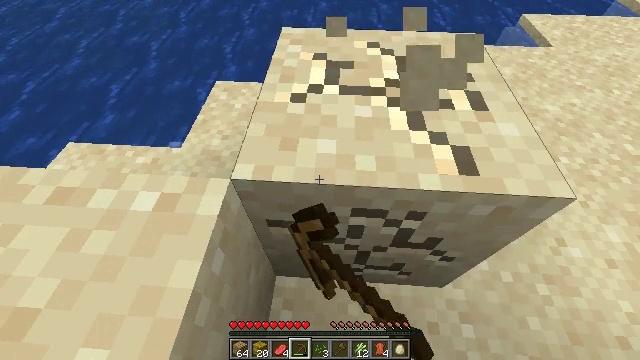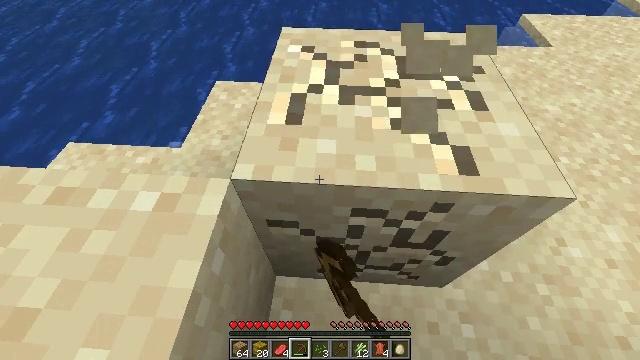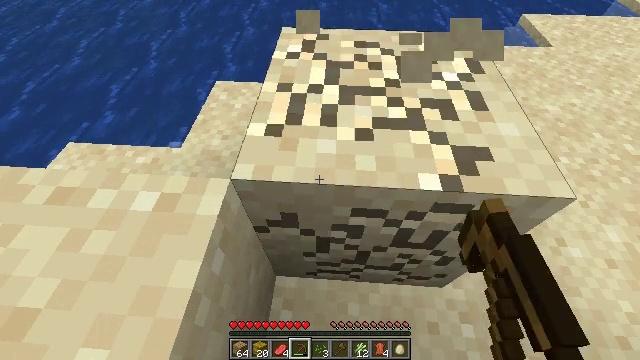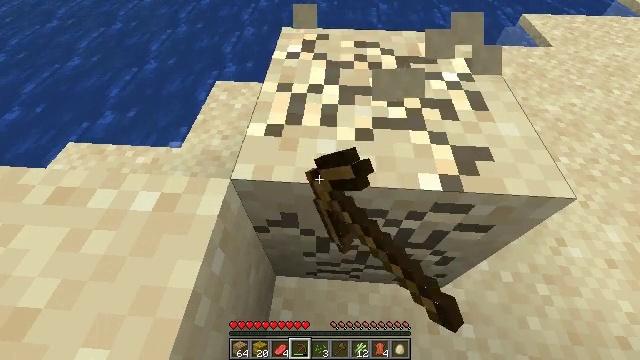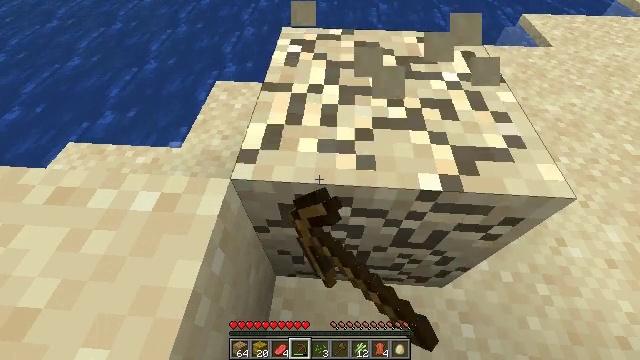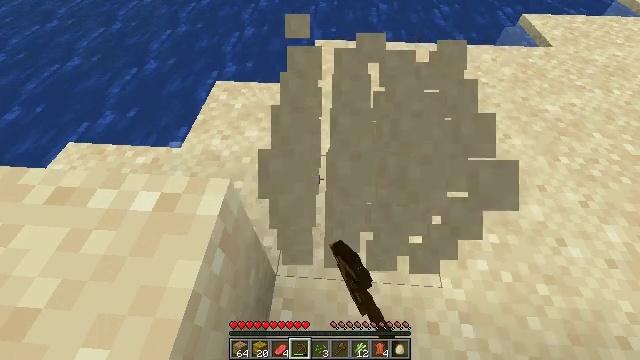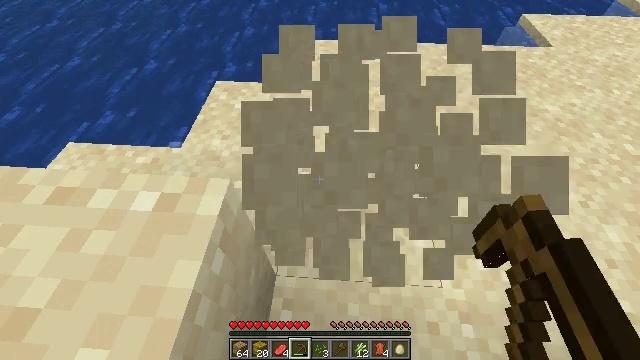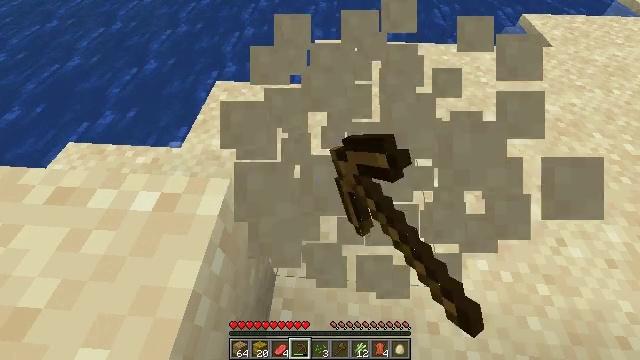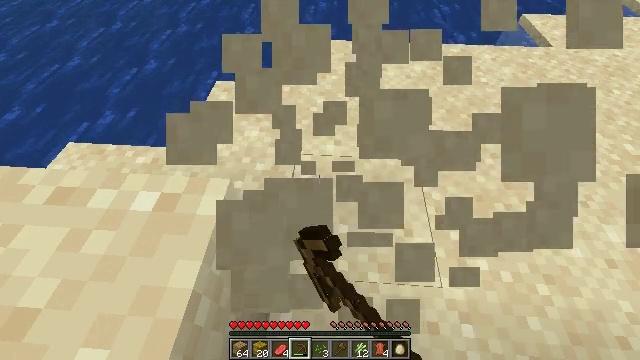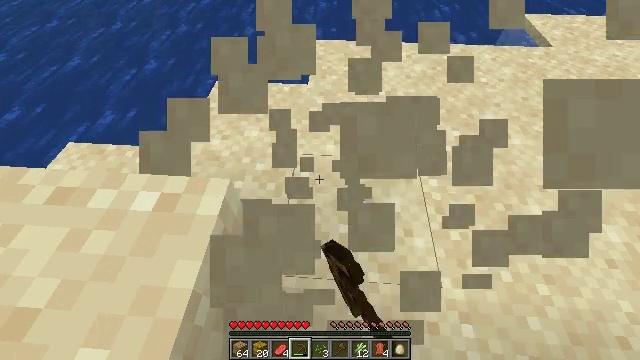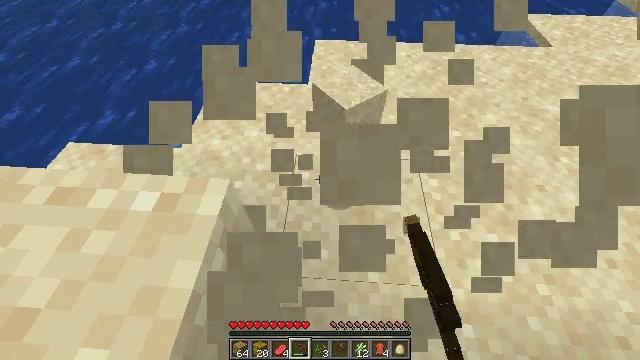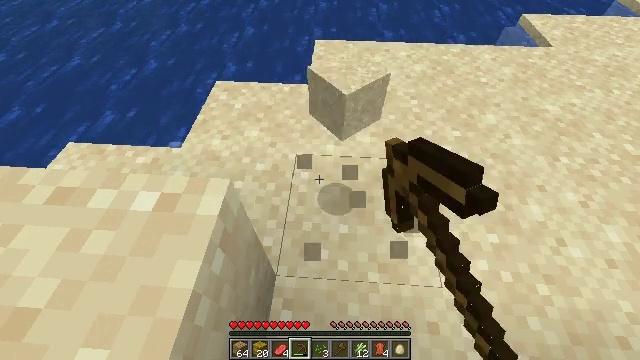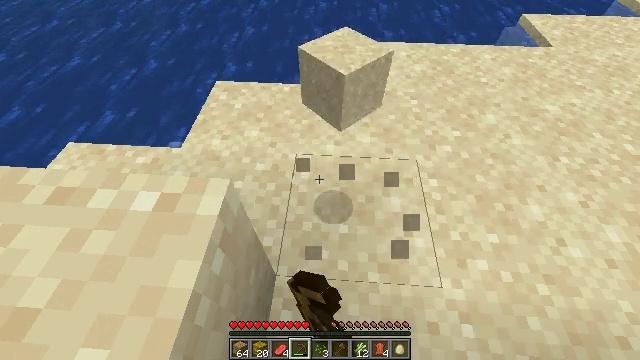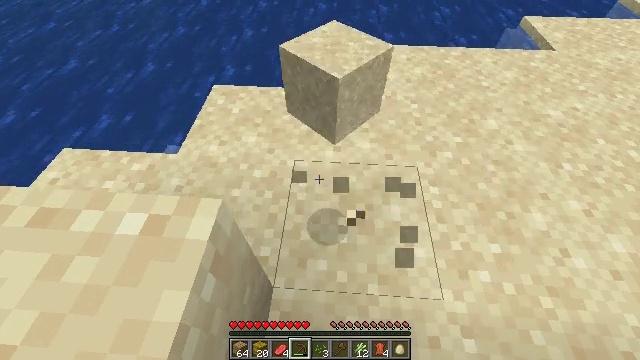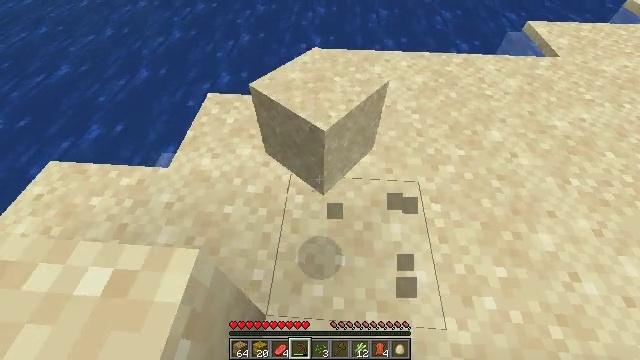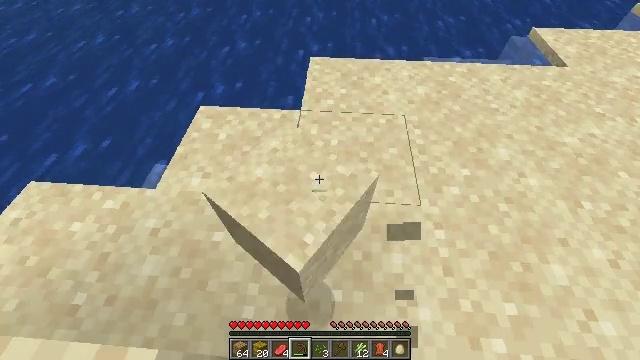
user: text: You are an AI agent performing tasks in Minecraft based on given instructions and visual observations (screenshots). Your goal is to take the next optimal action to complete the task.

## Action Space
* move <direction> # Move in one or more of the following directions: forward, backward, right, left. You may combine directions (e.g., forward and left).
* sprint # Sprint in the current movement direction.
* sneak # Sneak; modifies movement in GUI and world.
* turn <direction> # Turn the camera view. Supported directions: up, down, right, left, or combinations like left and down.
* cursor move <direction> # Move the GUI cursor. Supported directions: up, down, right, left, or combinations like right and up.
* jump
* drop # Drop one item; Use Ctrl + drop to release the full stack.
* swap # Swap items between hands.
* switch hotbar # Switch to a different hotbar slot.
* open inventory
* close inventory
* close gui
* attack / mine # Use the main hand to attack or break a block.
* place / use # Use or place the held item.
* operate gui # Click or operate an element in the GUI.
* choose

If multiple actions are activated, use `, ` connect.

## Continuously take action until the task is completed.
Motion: motion action
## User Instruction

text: Dig up some sand.
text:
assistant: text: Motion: attack / mine
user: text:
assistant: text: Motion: attack / mine
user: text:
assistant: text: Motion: attack / mine
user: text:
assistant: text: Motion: attack / mine
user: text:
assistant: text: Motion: attack / mine
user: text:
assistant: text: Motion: attack / mine
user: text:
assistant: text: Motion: attack / mine
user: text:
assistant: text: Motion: attack / mine
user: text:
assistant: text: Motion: attack / mine
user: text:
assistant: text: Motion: attack / mine
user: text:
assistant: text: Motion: attack / mine
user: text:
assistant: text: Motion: attack / mine
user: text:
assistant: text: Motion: move forward, attack / mine
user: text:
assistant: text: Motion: move forward
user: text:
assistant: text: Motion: move forward
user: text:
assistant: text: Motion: move forward
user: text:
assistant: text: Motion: move forward
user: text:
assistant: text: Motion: no_op
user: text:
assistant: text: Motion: no_op
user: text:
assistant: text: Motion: turn left
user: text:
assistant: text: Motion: turn left and up
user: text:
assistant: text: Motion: turn left
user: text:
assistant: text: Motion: turn left and up
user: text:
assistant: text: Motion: turn left
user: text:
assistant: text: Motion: turn left
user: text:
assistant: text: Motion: turn left
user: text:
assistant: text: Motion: turn left
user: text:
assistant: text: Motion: turn left
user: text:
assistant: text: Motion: turn left
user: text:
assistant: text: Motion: turn left